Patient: sex F, age 59
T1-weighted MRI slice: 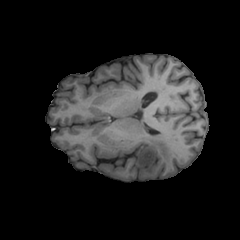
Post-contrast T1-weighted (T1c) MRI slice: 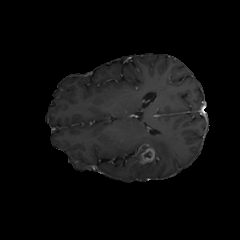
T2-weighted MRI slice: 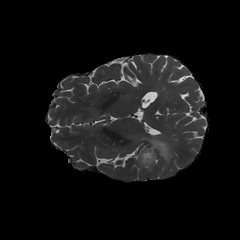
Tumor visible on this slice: yes
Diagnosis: Glioblastoma, IDH-wildtype
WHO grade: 4